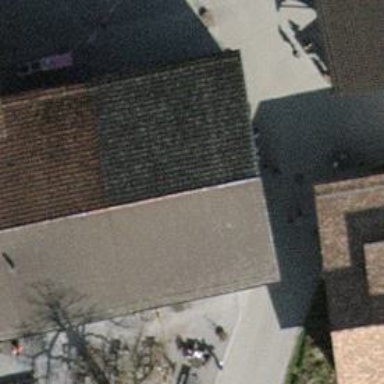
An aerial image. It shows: Restaurant.